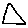
Label: triangle